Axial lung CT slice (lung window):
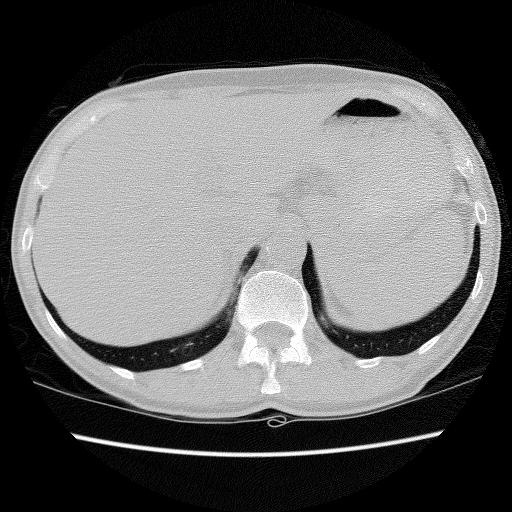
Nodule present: no